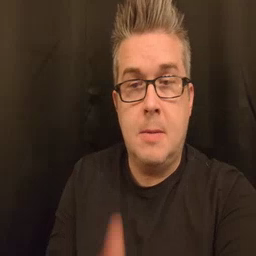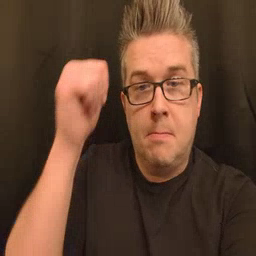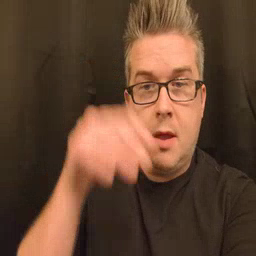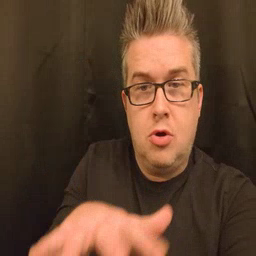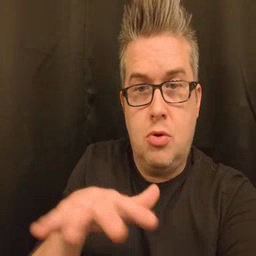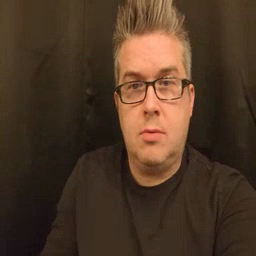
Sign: backyard